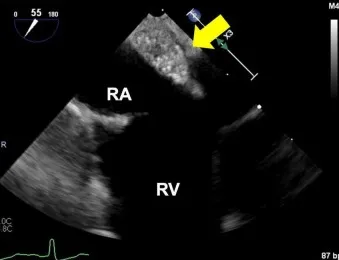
2-dimensional . (A) 16x10x10 mm isoechoic mass. This image shows an isoechoic mass on the right interatrial septum near the inferior vena cava.
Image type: radiology (ultrasound)